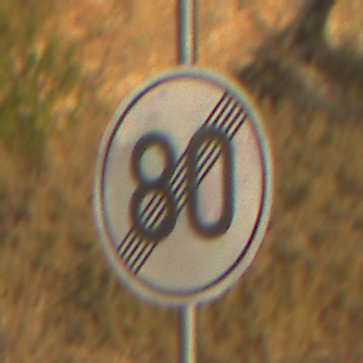
Verkehrszeichen: EndeGeschwindigkeit80
Umgebung: Outdoor, Nature
Tageszeit: SunriseSunset
Wetter: PartlyCloudy
Licht: Natural
Jahreszeit: NotSpecified
Kontrast: MediumContrast